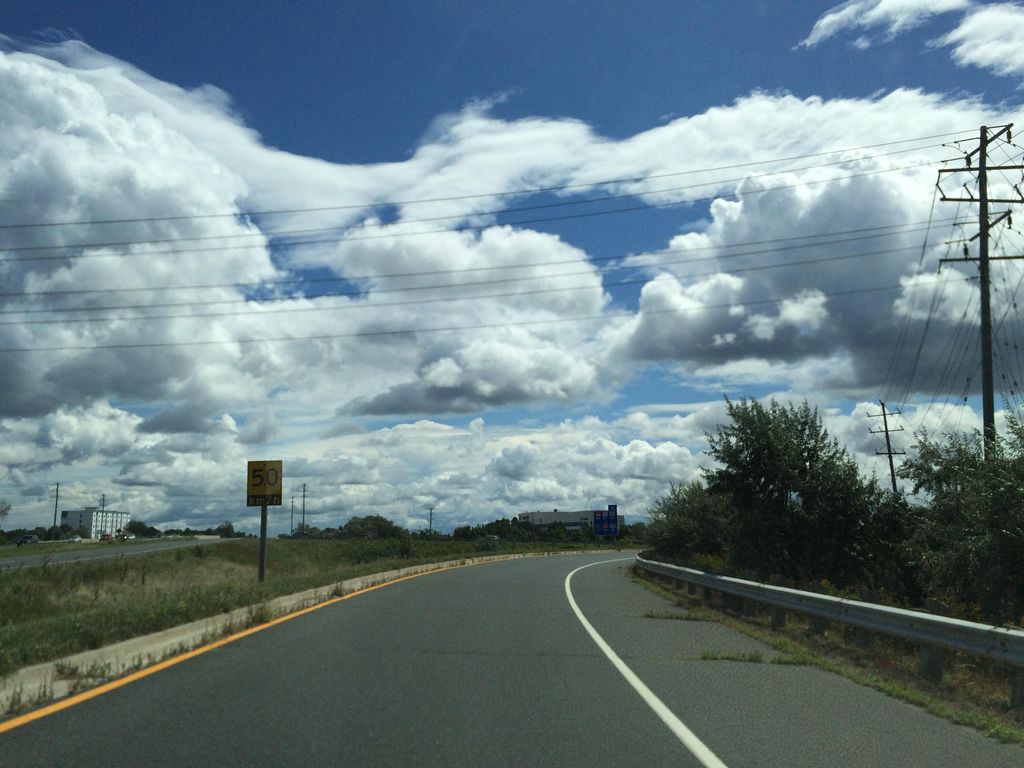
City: kitchener-waterloo